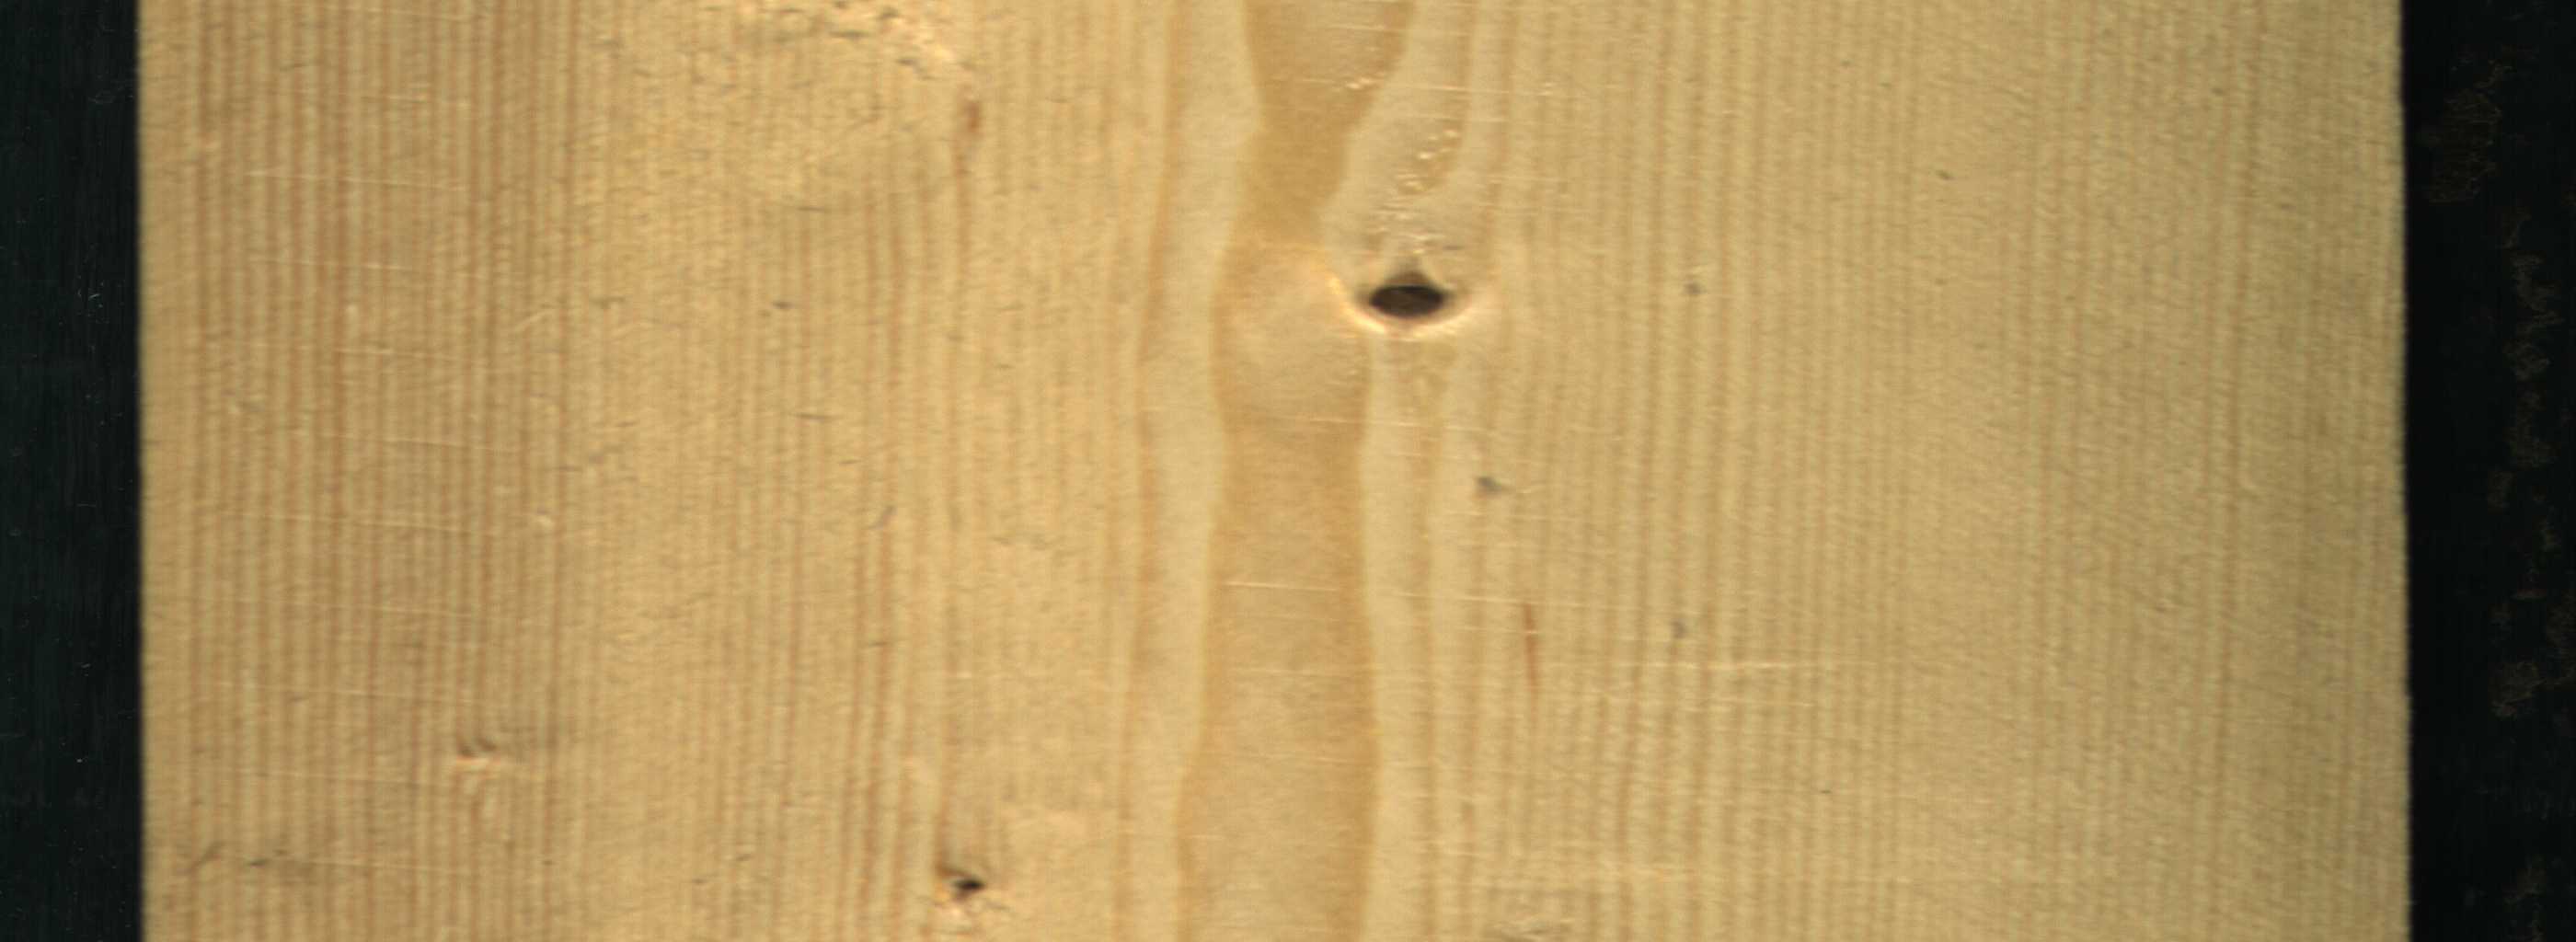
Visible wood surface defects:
Dead_Knot